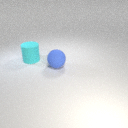
large cyan rubber cylinder behind large blue rubber sphere